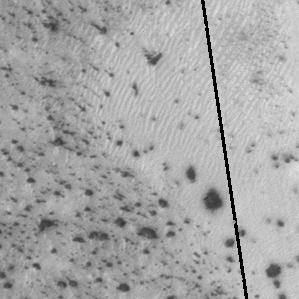
Label: frost